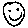
Label: smiley face